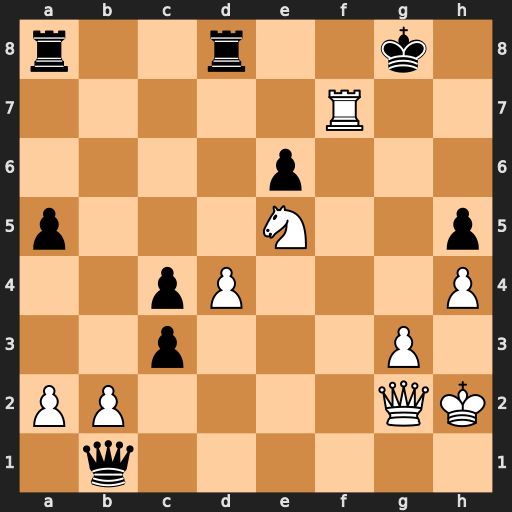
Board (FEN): r2r2k1/5R2/4p3/p3N2p/2pP3P/2p3P1/PP4QK/1q6
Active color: w
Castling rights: -
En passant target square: -
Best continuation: g4 Qxb2 Rf2 Qxf2 Qxf2